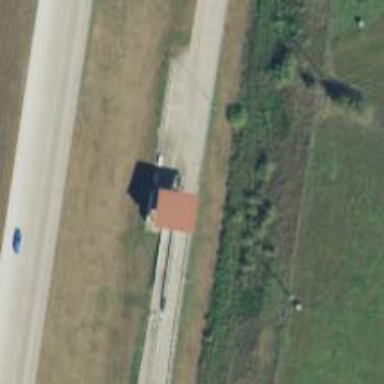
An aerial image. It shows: Toll gantry on the road.